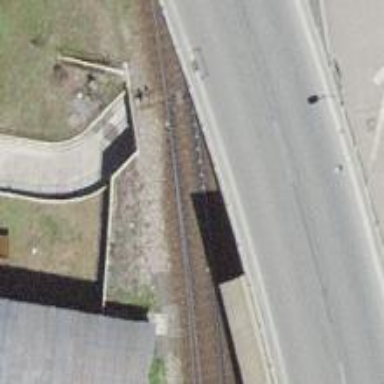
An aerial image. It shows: Single-track railway spur.